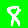
Digit: 8